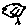
Label: bird